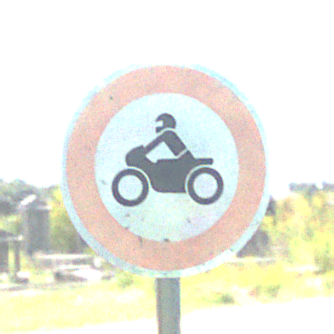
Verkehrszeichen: VerbotKraftraeder
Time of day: Midday
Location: Outdoor (Special)
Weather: PartlyCloudy
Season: NotSpecified
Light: Natural